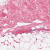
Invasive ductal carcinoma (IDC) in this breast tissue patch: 0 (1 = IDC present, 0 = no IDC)